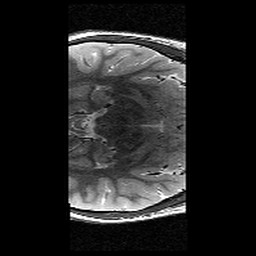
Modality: T2w
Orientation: axial
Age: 12
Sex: female
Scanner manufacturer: siemens
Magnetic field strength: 3 T
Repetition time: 9.23 s
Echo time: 0.067 s